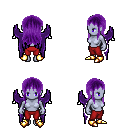
a pixel art fantasy rpg character, female body template, dark elf, purple skin, purple wings, red pants, purple unkempt hairstyle, gold boots, four views (front, back, left, right), 2x2 character sprite sheet, small pixel art, hard edges, no anti-aliasing